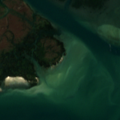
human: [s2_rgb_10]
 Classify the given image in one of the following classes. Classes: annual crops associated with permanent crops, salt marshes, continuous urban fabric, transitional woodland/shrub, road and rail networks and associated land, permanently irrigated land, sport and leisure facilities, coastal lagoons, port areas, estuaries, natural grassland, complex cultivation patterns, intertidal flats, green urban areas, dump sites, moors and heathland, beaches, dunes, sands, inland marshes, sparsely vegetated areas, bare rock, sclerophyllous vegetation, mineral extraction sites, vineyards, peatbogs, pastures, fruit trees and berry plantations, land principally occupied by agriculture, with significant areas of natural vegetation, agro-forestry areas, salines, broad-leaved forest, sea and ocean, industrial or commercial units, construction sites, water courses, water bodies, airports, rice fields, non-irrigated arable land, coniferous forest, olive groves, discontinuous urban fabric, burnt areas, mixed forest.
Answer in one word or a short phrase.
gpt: salt marshes, intertidal flats, coastal lagoons